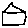
Label: house